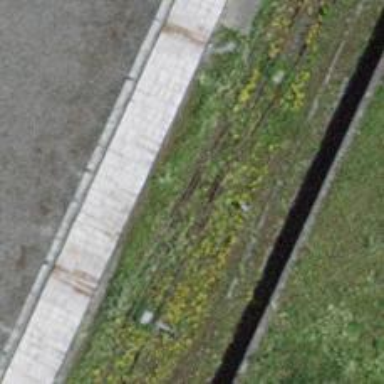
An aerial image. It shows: Railway crossing.